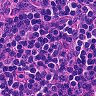
Metastatic tissue present: no